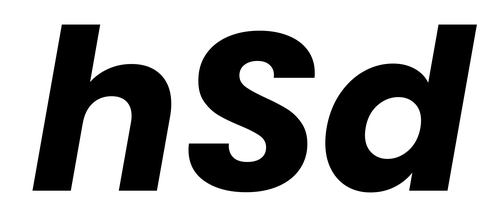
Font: Poppins-BoldItalic